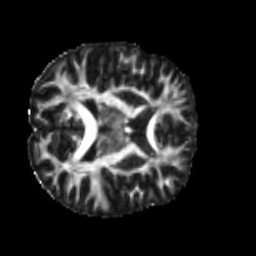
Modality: FA
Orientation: axial
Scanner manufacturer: siemens
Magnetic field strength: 3 T
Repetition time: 4 s
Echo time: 0.0594 s